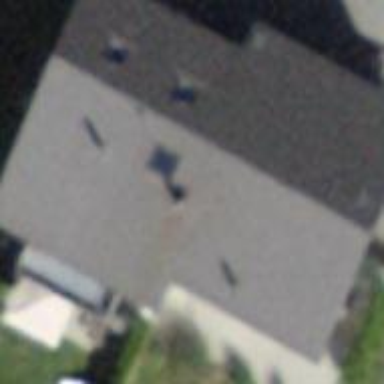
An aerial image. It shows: Semi-detached house with gabled roof.